Aerial crown-view tile of a tropical tree (Barro Colorado Island, Panama), acquired 20240611:
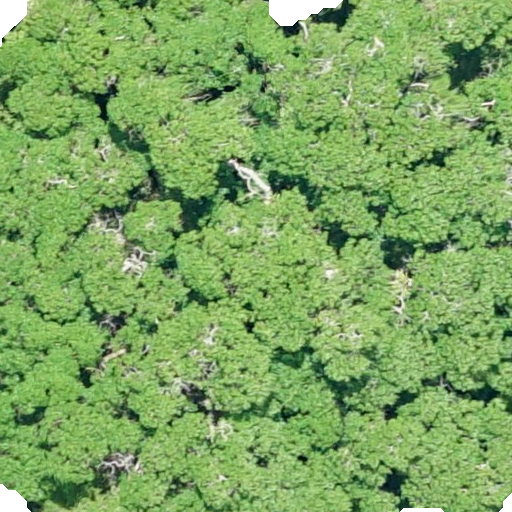
Species: Hura crepitans
GBIF accepted scientific name: Hura crepitans
Crown area: 617.424 m²